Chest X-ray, AP view. Patient: 45 years old, sex M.
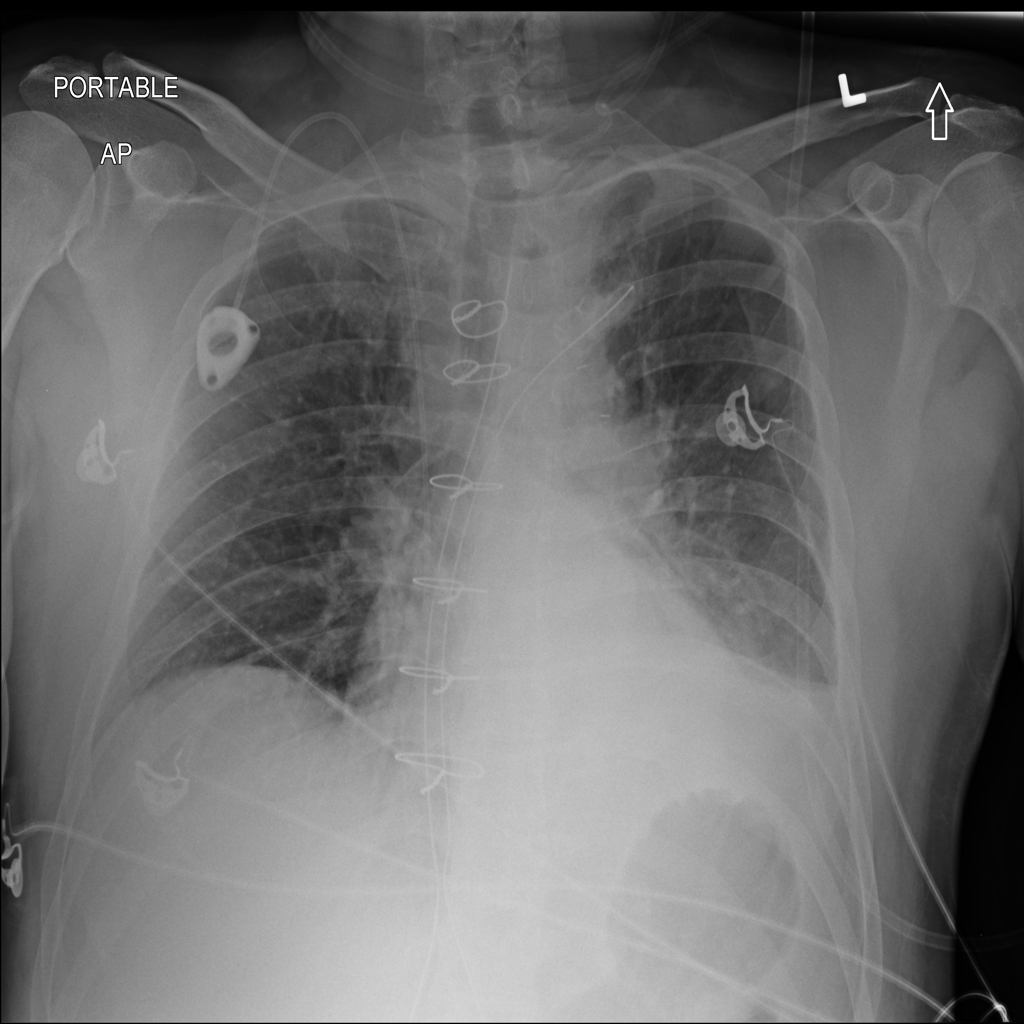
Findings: Atelectasis, Consolidation, Mass, Pleural_Thickening, Pneumothorax